Question: ios7/xamarin studio 4.3/monotouch7.2:
it's just a simply static method return the human-readable message, but why the chinese words is chaos in monotouch/ios7 ( in debug-watch window & iphone UI)
---
I have been attached the iPhone snapshot,
and uploaded the project solution file, pls download it from: <URL>
thanks for your help.
the source code is:
'''
public static string GetMsg()
{
//btw, this file was edited in microsoft visual studio 2013
//and shared to mac to compile&debug
//(my business logic code is edit by vs2013)
return "Please input mobileNo, chinese words is(but incorrect to display):" + "Qing Shu Ru Shou Ji Hao ";
}
public override void ViewDidLoad()
{
base.ViewDidLoad();
string msg = TestLib.TestClass.GetMsg();
UIAlertView alertDialog = new UIAlertView("", msg, null, "OK");
alertDialog.Show();
}
'''
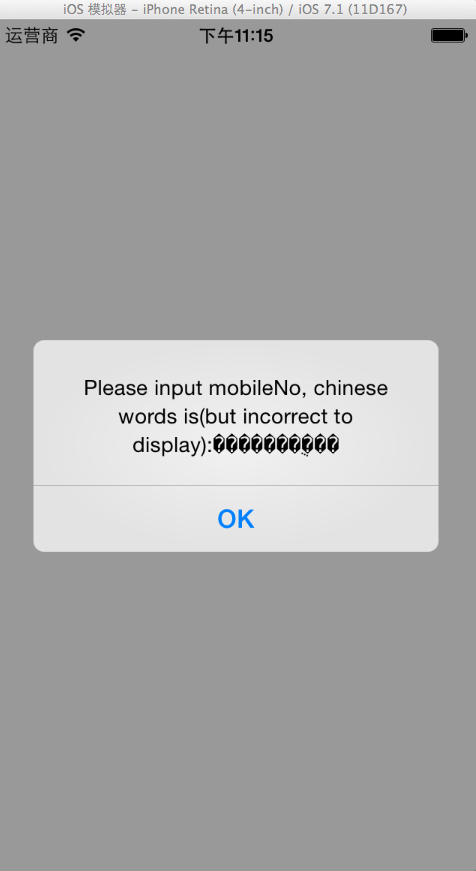
Answer: It turned out to be the source file encoding (ISO-8859) versus UTF8.
The hint was that copying the code to another file made this work as expected.
I'm not sure for the Xamarin Studio debugger (it could be a different issue) but this should work in your iPhone user interfaces.
Have you included the additional I18N assemblies (in the project options) ?
If so the please file a bug report (and attach a sample app) so we can look why the UI does not show up correctly in your application.